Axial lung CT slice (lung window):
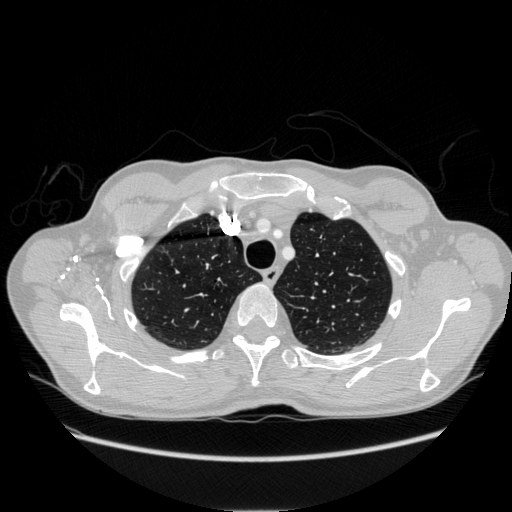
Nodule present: no